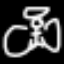
Label: angel